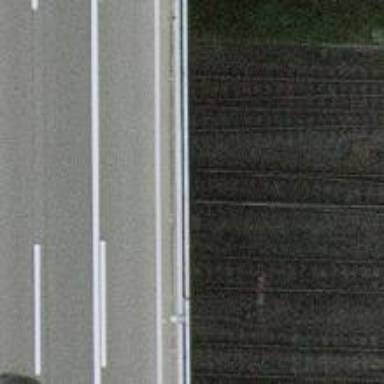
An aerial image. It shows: Single-track railway with electrified contact lines.